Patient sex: M
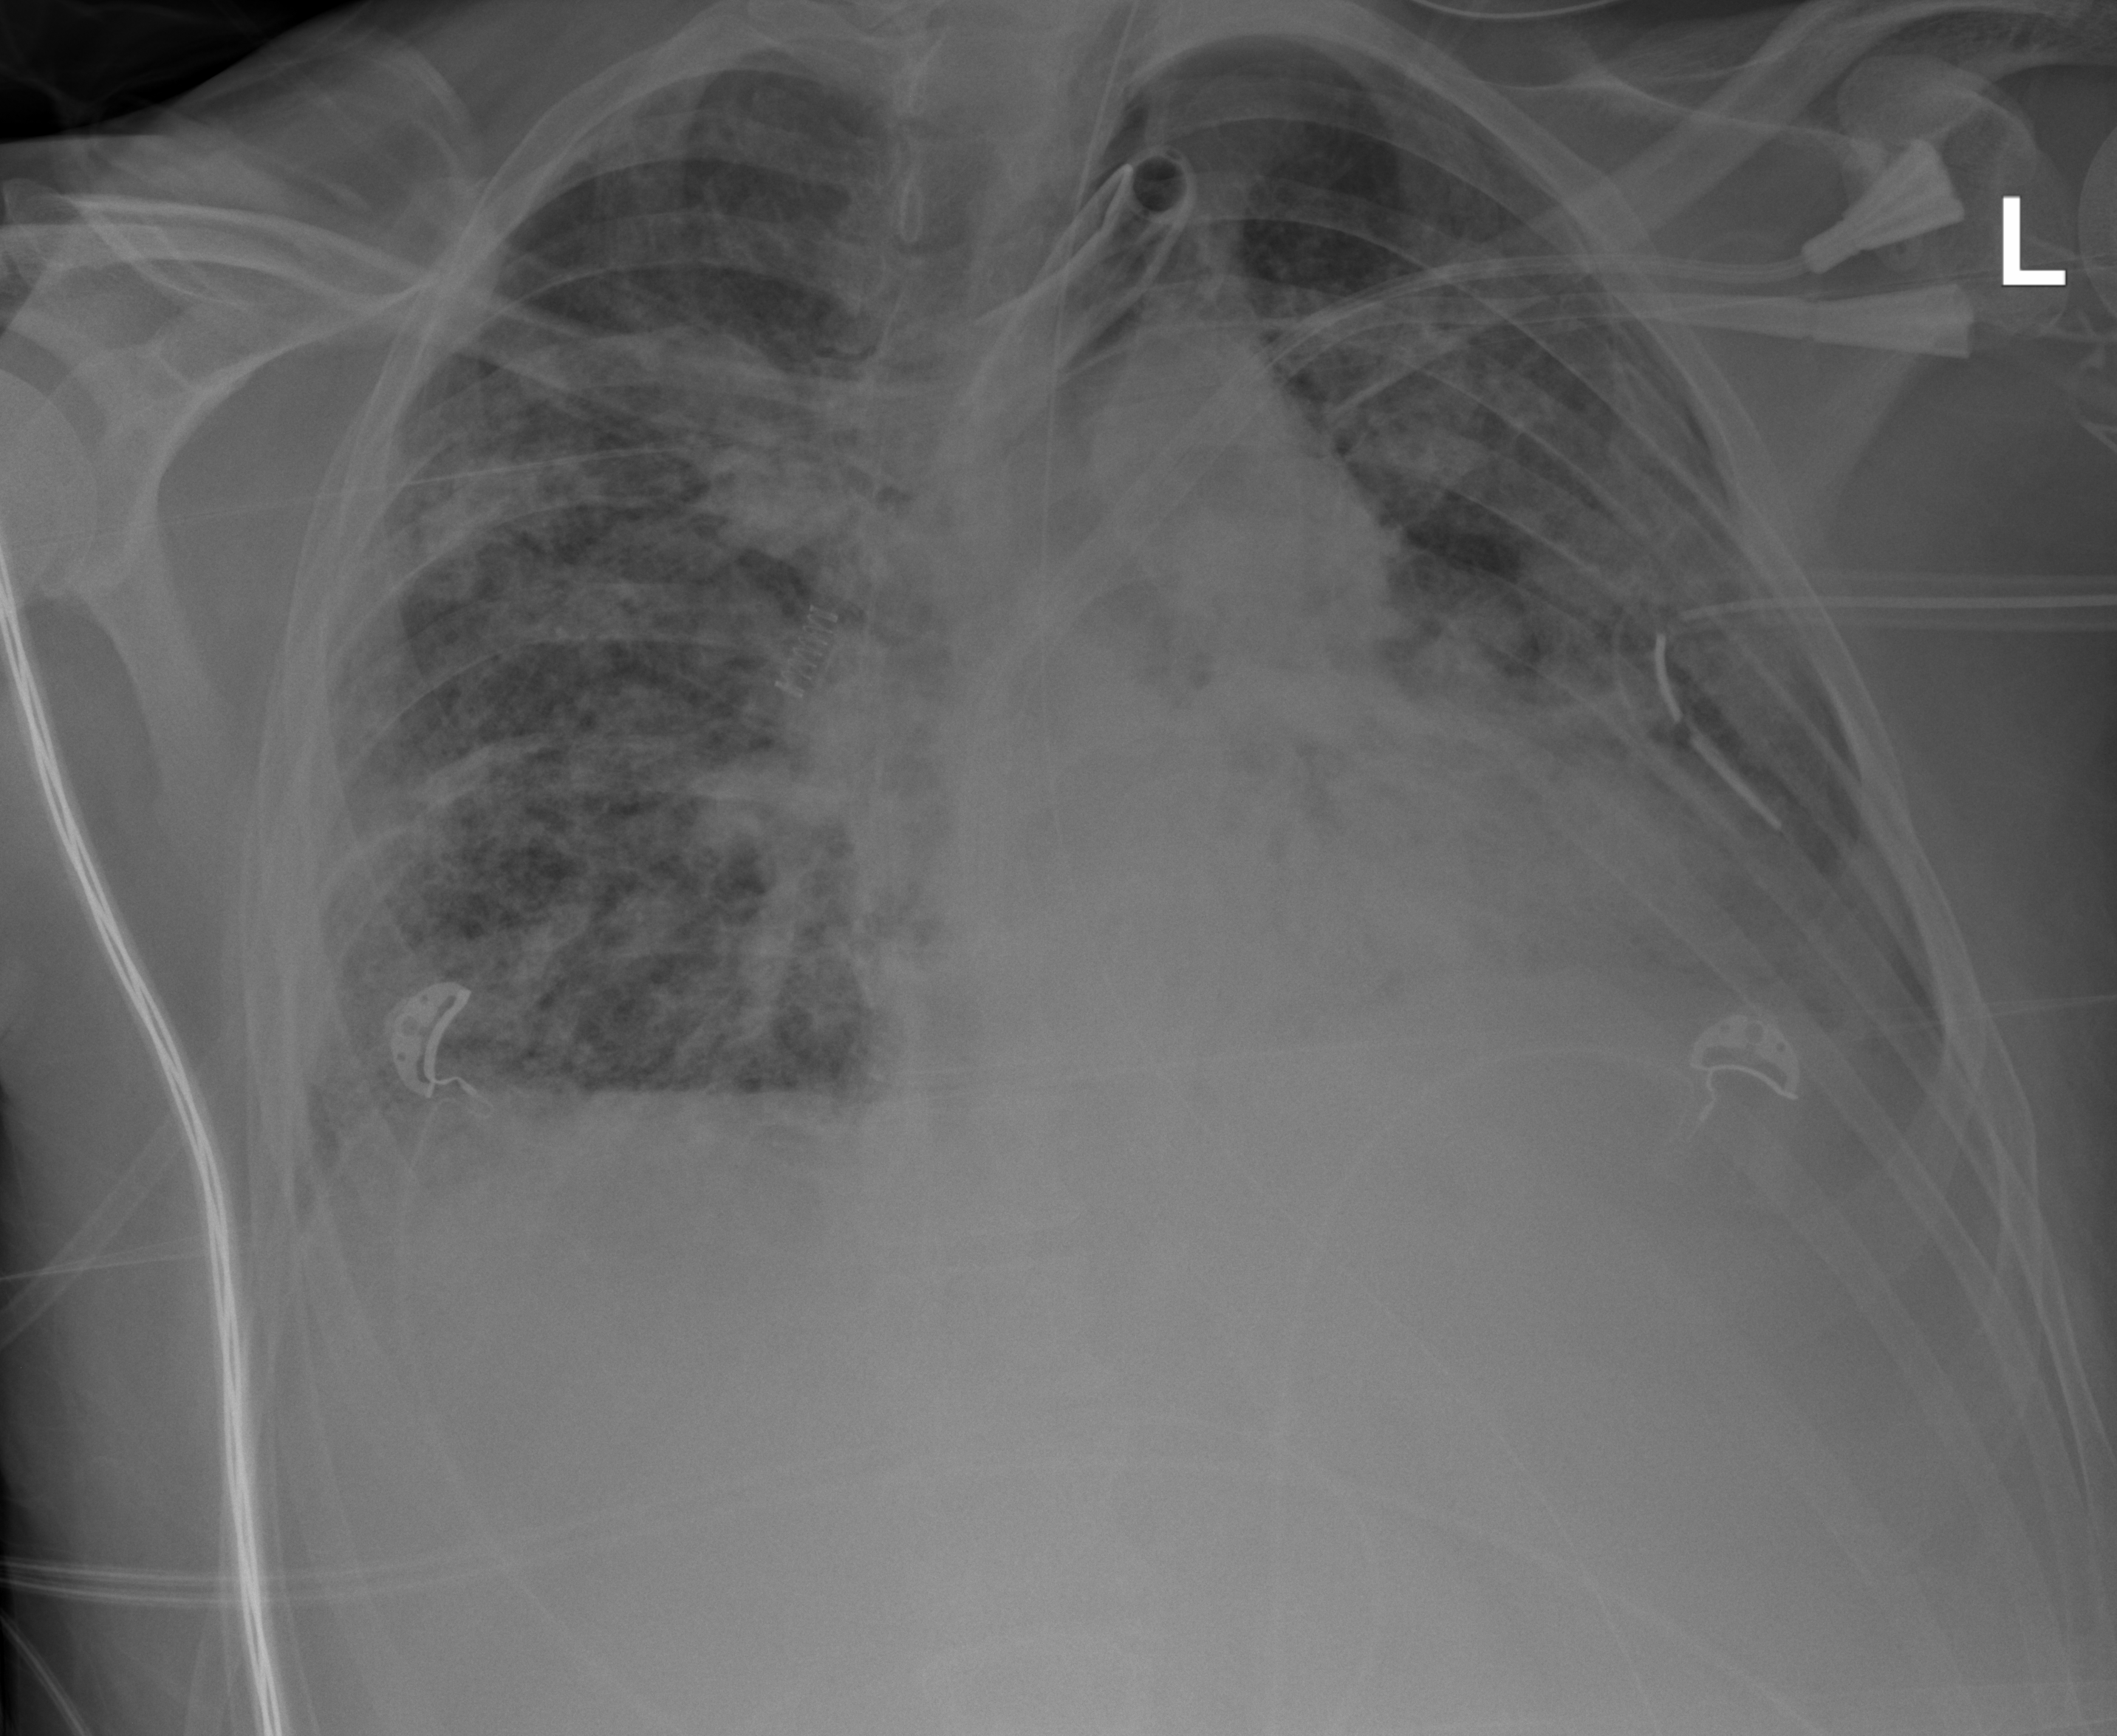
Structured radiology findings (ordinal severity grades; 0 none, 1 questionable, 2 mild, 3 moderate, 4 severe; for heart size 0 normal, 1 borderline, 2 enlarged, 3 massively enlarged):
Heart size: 1
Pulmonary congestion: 1
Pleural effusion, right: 0
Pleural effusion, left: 0
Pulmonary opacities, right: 3
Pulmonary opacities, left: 2
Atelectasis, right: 3
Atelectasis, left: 2